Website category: sports
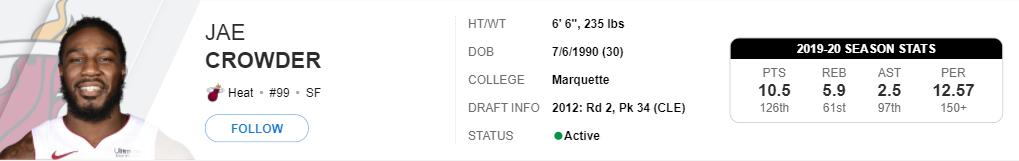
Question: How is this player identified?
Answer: Jae Crowder

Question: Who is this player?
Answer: Jae Crowder

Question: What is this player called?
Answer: Jae Crowder

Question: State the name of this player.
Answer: Jae Crowder

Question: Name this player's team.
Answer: Heat

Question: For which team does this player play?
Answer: Heat

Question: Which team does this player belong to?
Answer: Heat

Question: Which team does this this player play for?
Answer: Heat

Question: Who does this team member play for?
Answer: Heat

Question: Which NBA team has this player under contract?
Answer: Heat

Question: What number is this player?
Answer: #99

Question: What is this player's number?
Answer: #99

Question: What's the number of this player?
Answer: #99

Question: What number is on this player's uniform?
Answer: #99

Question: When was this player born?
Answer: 7/6/1990

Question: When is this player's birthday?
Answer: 7/6/1990

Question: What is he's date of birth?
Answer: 7/6/1990

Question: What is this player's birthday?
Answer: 7/6/1990

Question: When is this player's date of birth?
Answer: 7/6/1990

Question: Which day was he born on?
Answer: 7/6/1990

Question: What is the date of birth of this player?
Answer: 7/6/1990

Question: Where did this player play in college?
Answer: Marquette

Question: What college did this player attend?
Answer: Marquette

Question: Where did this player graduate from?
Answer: Marquette

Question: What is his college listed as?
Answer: Marquette

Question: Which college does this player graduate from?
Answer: Marquette

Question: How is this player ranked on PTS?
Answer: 10.5

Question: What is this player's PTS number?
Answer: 10.5

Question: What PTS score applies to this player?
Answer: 10.5

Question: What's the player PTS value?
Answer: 10.5

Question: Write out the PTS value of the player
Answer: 10.5

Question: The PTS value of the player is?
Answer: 10.5

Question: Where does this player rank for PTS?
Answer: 126th

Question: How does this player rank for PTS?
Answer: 126th

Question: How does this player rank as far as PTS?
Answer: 126th

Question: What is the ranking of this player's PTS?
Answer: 126th

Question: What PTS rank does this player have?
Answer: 126th

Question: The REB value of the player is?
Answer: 5.9

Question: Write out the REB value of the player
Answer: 5.9

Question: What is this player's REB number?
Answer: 5.9

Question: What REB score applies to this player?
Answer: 5.9

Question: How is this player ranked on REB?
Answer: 5.9

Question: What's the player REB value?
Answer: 5.9

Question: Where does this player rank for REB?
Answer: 61st

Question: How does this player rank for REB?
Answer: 61st

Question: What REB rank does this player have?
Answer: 61st

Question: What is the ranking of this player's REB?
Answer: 61st

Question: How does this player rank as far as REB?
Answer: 61st

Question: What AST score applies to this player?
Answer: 2.5

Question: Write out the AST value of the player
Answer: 2.5

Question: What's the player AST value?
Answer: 2.5

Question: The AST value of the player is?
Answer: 2.5

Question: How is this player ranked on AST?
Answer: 2.5

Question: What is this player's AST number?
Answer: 2.5

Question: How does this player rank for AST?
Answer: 97th

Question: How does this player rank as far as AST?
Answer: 97th

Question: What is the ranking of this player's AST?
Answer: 97th

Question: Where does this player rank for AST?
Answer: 97th

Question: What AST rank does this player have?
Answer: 97th

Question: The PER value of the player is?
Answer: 12.57

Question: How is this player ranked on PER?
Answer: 12.57

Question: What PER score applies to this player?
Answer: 12.57

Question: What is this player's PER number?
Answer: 12.57

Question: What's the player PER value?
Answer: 12.57